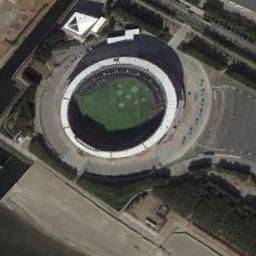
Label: stadium